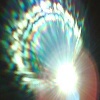
Label: sunburn